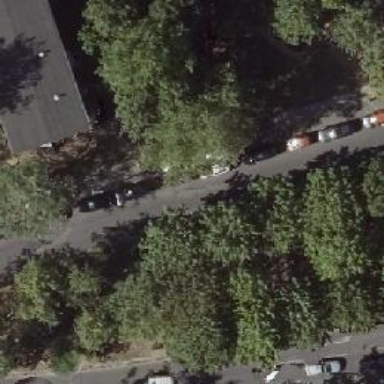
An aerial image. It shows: Residential road with asphalt surface. There is parallel parking lane on the right side and cycle track on the right side as well. The parking is on-street.